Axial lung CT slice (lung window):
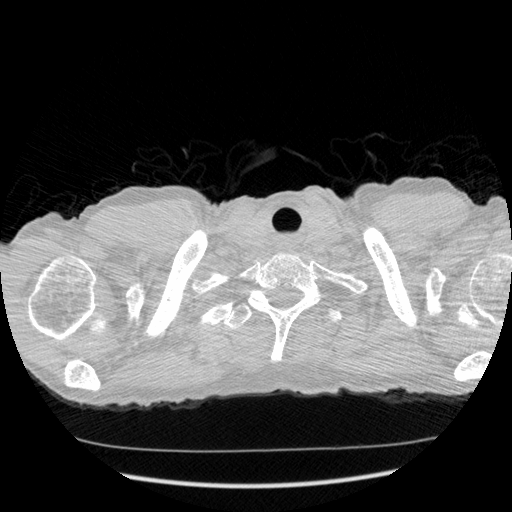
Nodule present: no